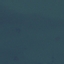
Label: SeaLake